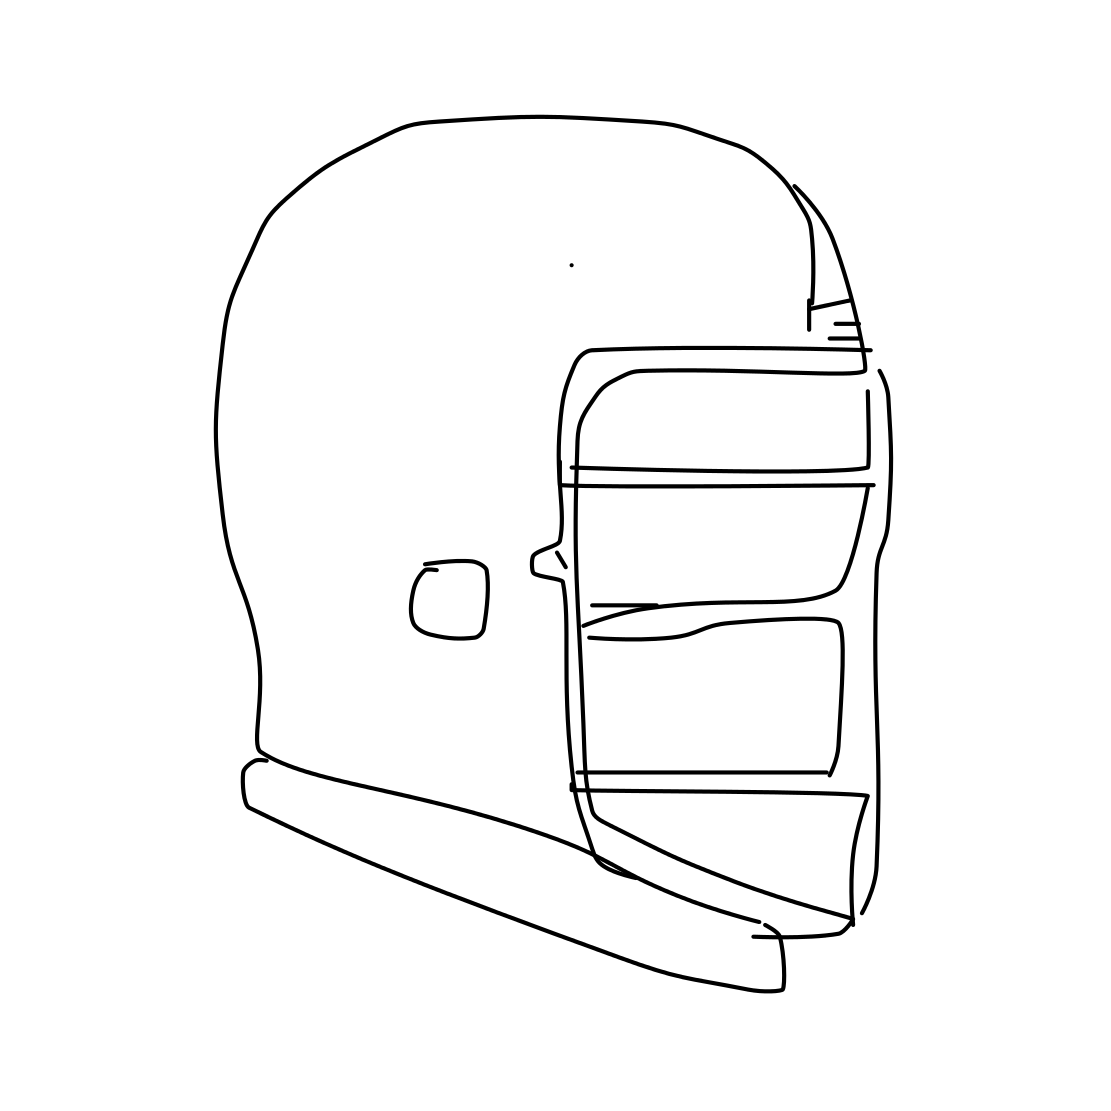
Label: helmet